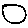
Label: circle